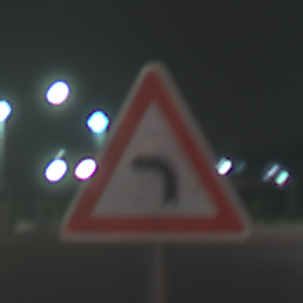
Verkehrszeichen: KurveLinks
Umgebung: Outdoor, Urban
Tageszeit: Night
Wetter: PartlyCloudy
Licht: Artificial
Jahreszeit: NotSpecified
Kontrast: HighContrast